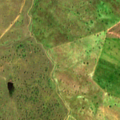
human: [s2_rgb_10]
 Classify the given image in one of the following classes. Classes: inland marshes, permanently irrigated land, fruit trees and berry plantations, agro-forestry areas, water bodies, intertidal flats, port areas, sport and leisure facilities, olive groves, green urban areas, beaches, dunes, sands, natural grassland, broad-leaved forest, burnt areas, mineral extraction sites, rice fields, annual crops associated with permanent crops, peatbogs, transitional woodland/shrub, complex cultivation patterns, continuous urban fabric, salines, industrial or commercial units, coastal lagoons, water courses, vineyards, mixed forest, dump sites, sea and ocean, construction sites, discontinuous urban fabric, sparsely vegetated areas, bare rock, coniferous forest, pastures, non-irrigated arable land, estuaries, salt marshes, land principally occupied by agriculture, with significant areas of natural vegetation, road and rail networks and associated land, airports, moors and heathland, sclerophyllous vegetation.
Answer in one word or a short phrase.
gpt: non-irrigated arable land, pastures, agro-forestry areas